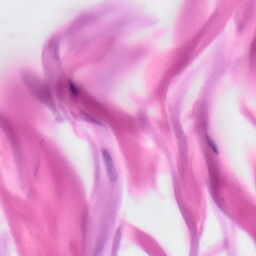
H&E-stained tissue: Skin